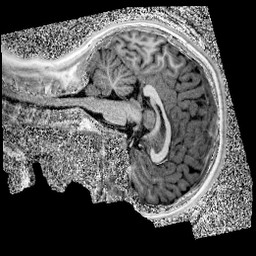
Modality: UNIT1
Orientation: sagittal
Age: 13
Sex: female
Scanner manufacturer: siemens
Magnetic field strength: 3 T
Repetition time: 4 s
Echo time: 0.00299 s